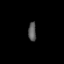
Tissue: prostate
Cell type: T cells
Senescence score: 0.233
Nuclear area (px): 147
Mean DAPI intensity: 90.782